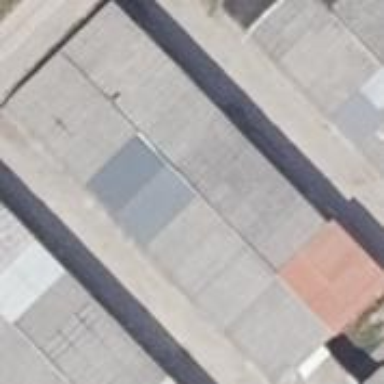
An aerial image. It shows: Group of garages.